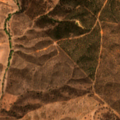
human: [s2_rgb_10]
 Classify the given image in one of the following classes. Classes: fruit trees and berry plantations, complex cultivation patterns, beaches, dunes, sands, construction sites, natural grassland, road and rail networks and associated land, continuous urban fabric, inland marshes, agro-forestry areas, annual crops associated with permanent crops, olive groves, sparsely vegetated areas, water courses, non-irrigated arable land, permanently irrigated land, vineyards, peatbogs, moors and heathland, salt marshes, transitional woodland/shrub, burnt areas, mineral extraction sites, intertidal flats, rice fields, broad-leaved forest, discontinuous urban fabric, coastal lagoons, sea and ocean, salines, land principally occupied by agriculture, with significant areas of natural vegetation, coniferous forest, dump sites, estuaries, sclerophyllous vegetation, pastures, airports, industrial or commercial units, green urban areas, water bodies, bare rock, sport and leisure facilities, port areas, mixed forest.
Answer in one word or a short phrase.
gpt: agro-forestry areas, broad-leaved forest, coniferous forest, transitional woodland/shrub